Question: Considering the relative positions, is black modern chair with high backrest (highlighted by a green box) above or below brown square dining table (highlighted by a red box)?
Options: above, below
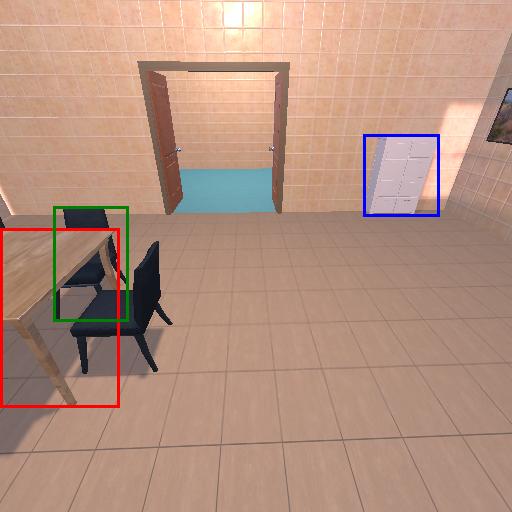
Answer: above